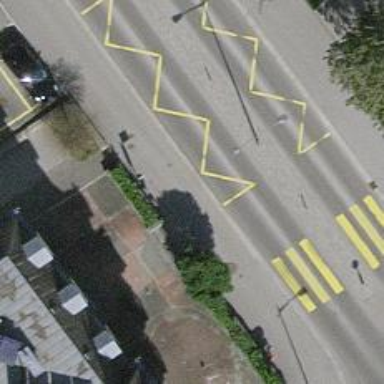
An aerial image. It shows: Sidewalk leading to platform for public transport.